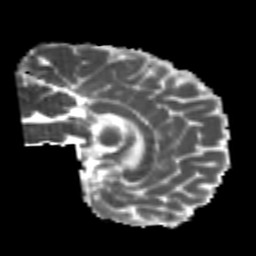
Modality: MD
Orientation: sagittal
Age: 21
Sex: male
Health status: healthy
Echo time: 0.074 s